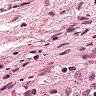
Metastatic tissue present: no